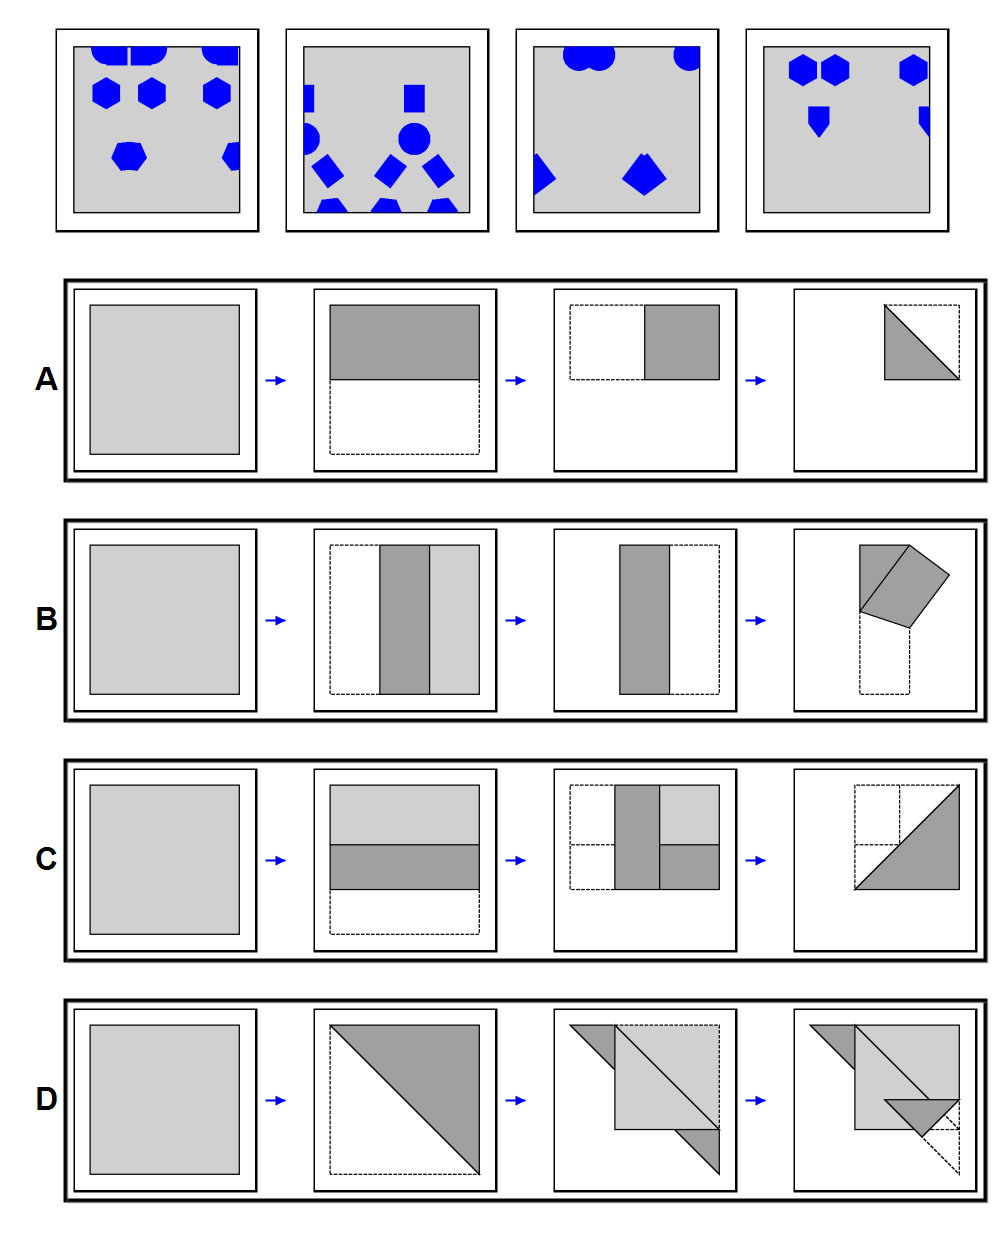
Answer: B